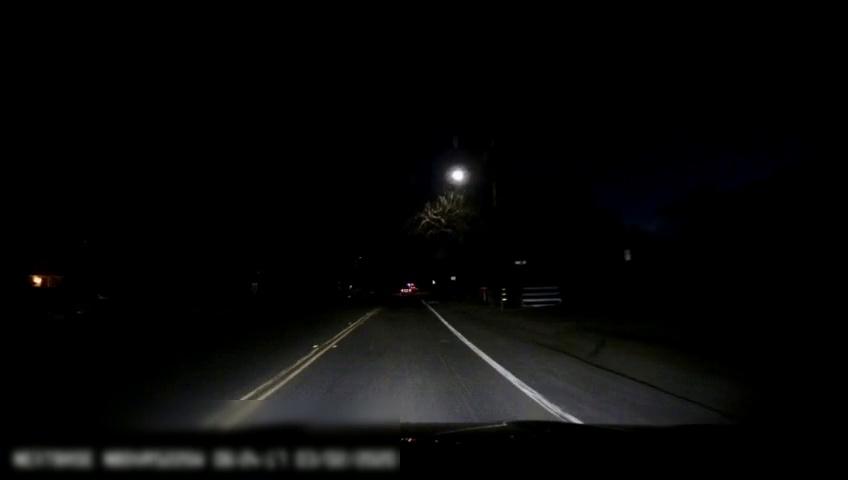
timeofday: Night
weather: Other
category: Drivable Space
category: Vehicles | SUV
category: Lanes | Current Lane
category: Lanes | Current Lane
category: Lanes | Alternate Lane